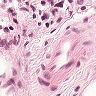
Metastatic tissue present: no